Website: crate-barrel
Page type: cart
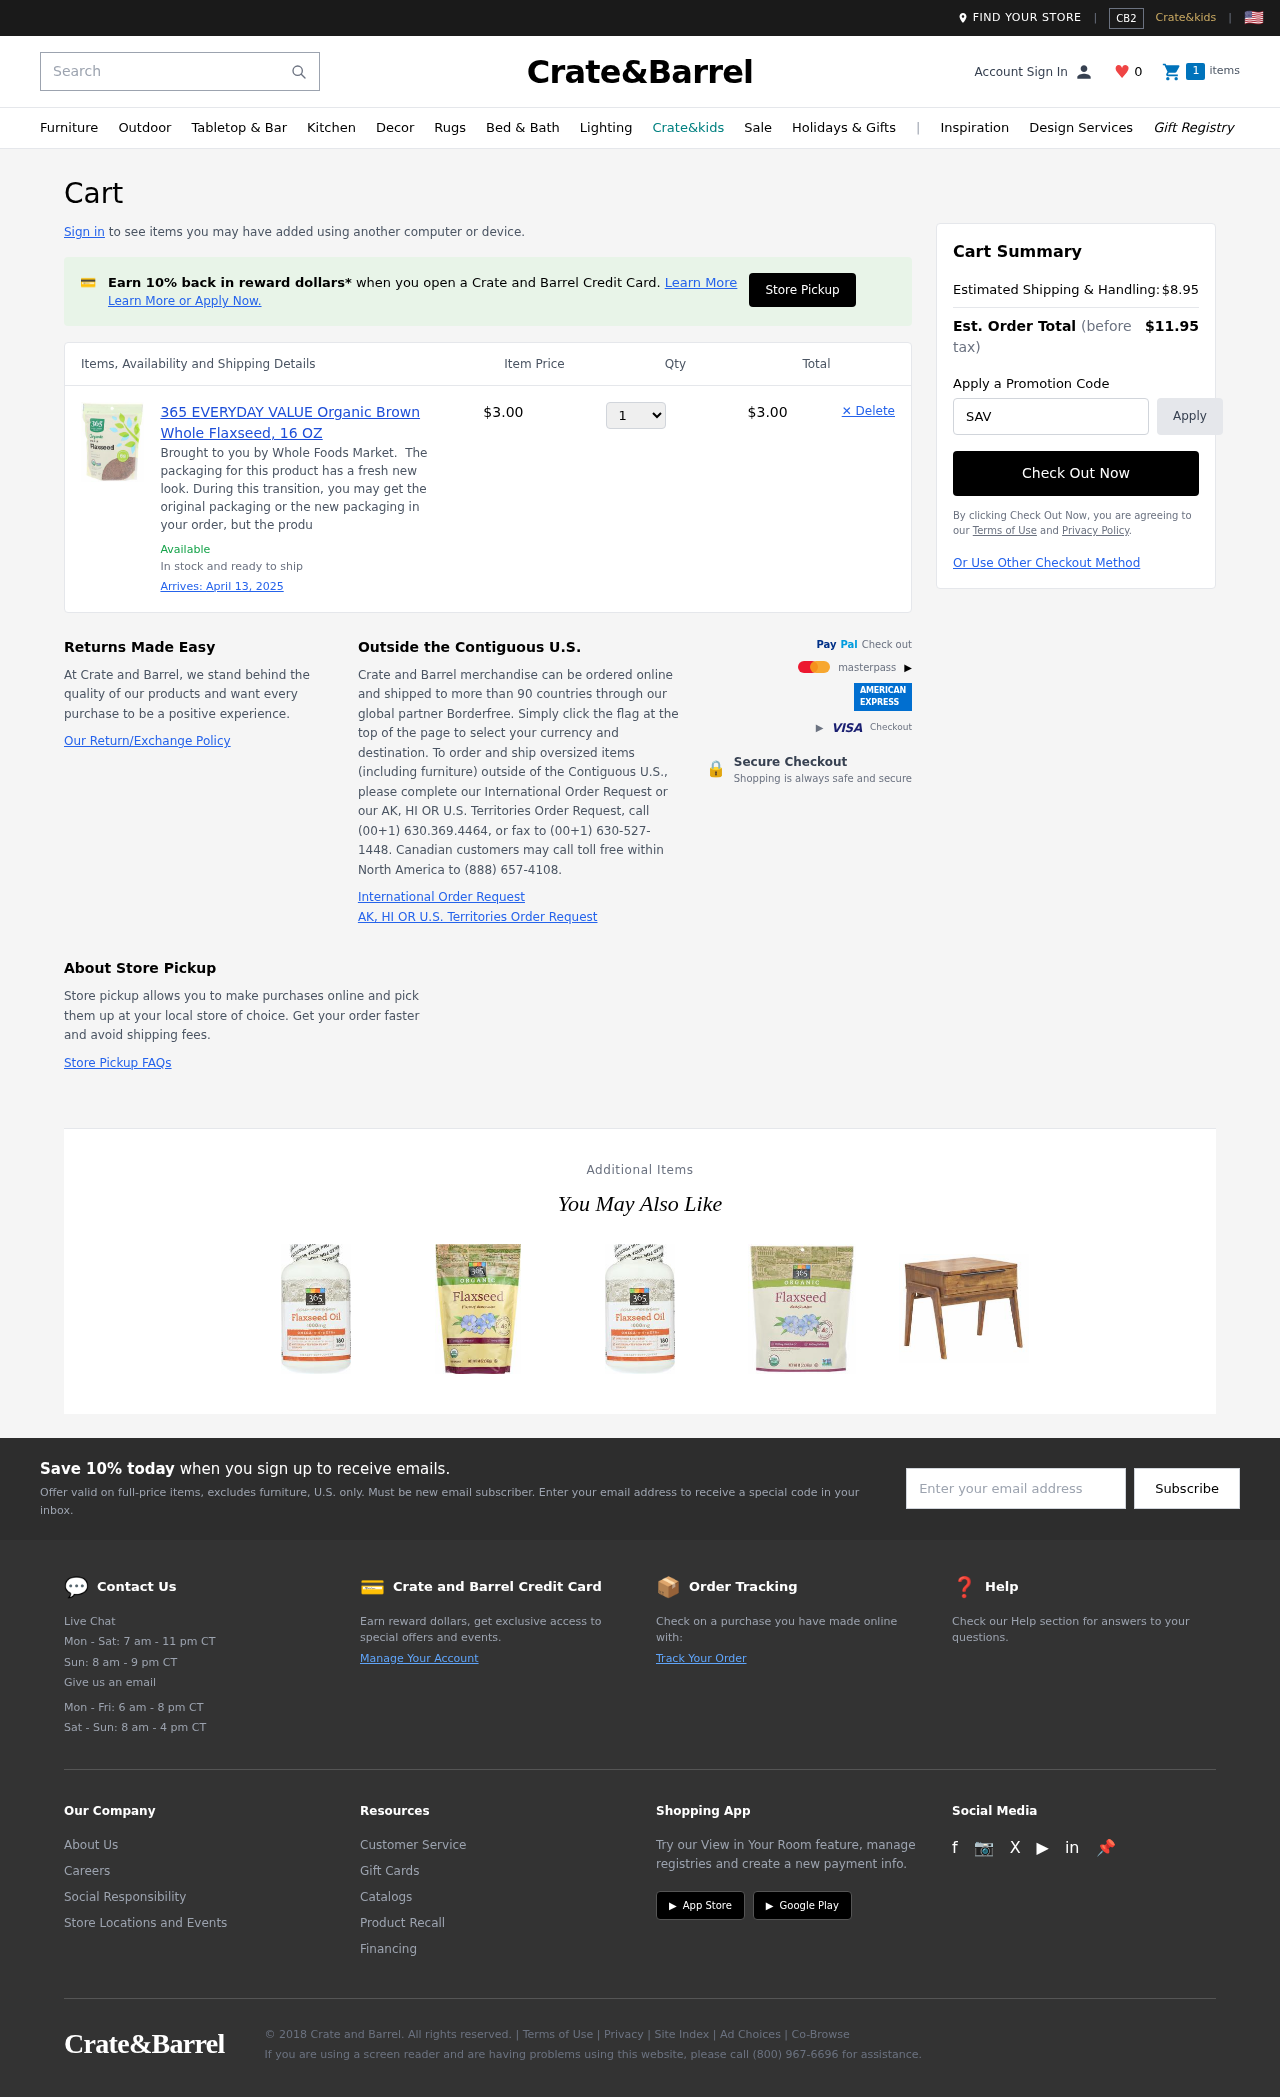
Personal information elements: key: PII_PROMO_CODE
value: SAVE70
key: PII_EMAIL
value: ahanson@gmail.com
Product elements: key: PRODUCT1_DESC
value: Brought to you by Whole Foods Market.  The packaging for this product has a fresh new look. During this transition, you may get the original packaging or the new packaging in your order, but the produ
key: PRODUCT1_NAME
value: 365 EVERYDAY VALUE Organic Brown Whole Flaxseed, 16 OZ
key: PRODUCT1_PRICE
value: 3
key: PRODUCT1_QUANTITY
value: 1
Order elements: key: ORDER_DELIVERY_DATE
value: April 13, 2025
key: ORDER_SUBTOTAL
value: $3.00
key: ORDER_SHIPPING_COST
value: $8.95
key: ORDER_TOTAL
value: $11.95